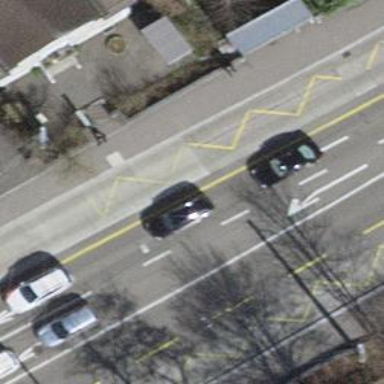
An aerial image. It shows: Trolleybus stop position for public transport.